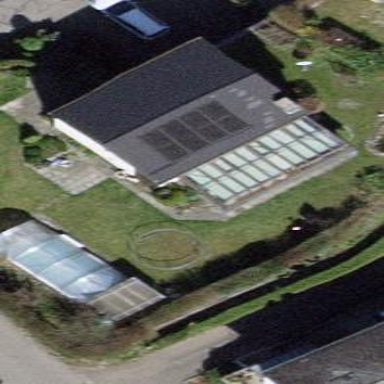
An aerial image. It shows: Detached building with gabled roof.